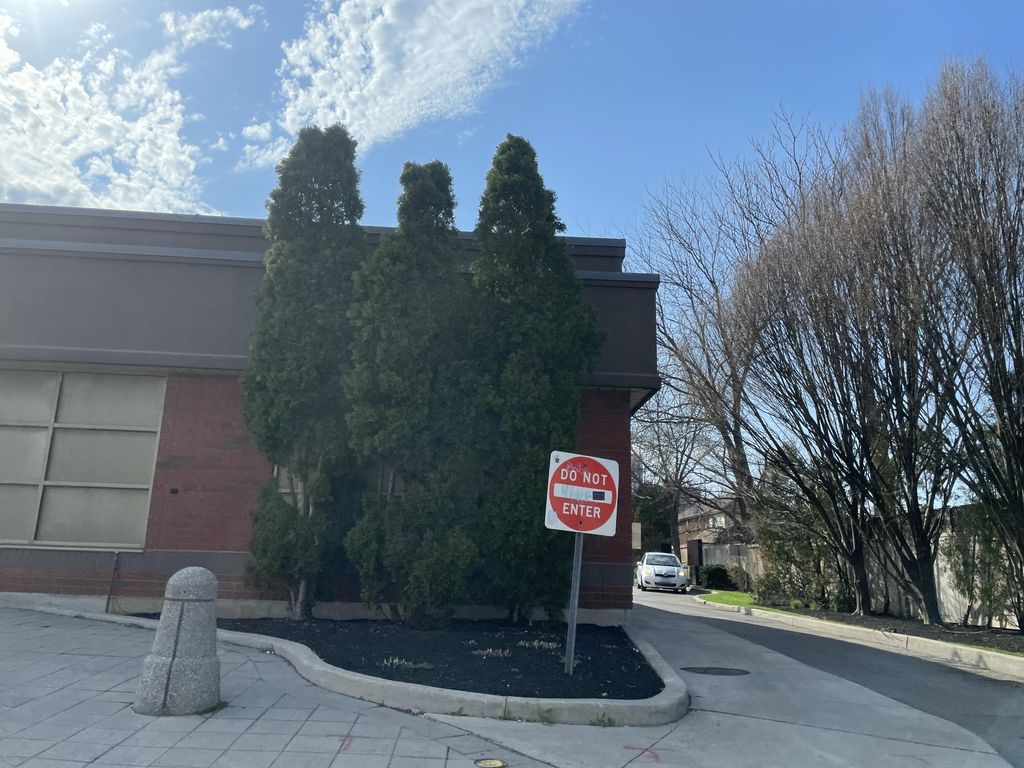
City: hamilton